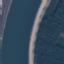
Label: River